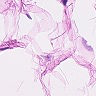
Metastatic tissue present: no